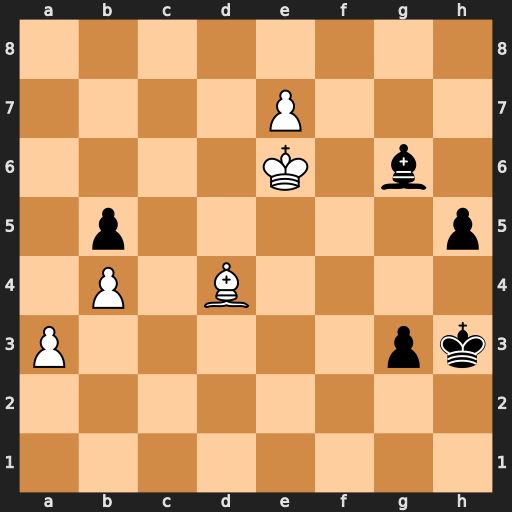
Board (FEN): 8/4P3/4K1b1/1p5p/1P1B4/P5pk/8/8
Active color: w
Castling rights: -
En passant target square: -
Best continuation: a4 bxa4 b5 a3 b6 a2 b7 g2 b8=Q